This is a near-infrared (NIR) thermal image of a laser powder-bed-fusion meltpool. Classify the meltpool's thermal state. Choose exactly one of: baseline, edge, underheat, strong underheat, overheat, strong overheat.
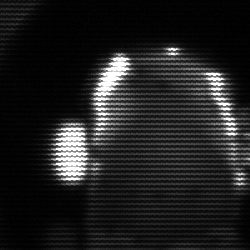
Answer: baseline